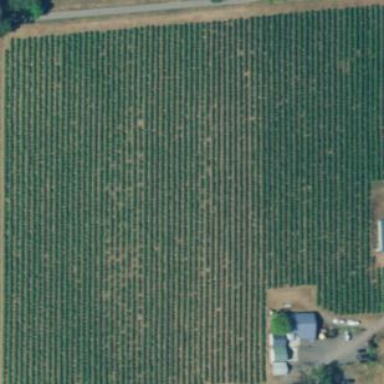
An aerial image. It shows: Vineyard where grapes are grown.